Question: I make some sort of chat application for Windows 8 using C# and XAML.
For chat list I am using ListView binded with ObservableCollection. For message items I am using custom controls, contains RichTextBlock.
I want to scroll ListView to the bottom, to make new messages visible.
Problem that I have faced:
method does not make entire message item visible, It makes visible only top of the message item.
So, I also tried solution from <URL> :
Get ListView's ScrollViewer and use ScrollViewer's methods
'''
public static void ScrollToBottom(this ListView listView)
{
var scrollViewer = listView.GetFirstDescendantOfType<ScrollViewer>();
scrollViewer.ScrollToVerticalOffset(scrollViewer.ScrollableHeight);
}
'''
and
'''
public static void ScrollToBottom(this ListView listView)
{
var scrollViewer = listView.GetFirstDescendantOfType<ScrollViewer>();
scrollViewer.ScrollToVerticalOffset(scrollViewer.ExtentHeight);
}
'''
with same effect. Some of message items not scrolled completely.
Also I have tried making delay before scrolling:
new ManualResetEvent(false).WaitOne(2000);
I haven't more ideas how to make auto-scrollable chat list. How I can do this?
It seems, what Windows Messaging application does not use ListView (StackPanel??):

May be it will be easier to use StackPanel for this?
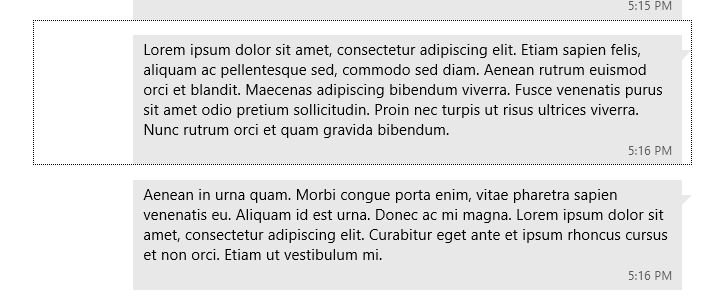
Answer: I assume you have code that will look something like below, where you are adding new chat messages to the observablecollection
'''
var newChatMsg = new ChatMsg("foo foo bar bar");
messageObservableColllection.Add(newChatMsg);
'''
all you need to do is add the following line of code right after the all to Add()
'''
this.Dispatcher.RunAsync(Windows.UI.Core.CoreDispatcherPriority.Normal, () =>
{
listbox1.ScrollIntoView(newChatMsg);
});
'''
This will put a call to scroll the ListView to the most recently added chat message on the dispatcher queue, which will fire at some point after the INofityProperty has fired and updated the ListView with the new message. This is important in case there are any animations that need to run when an item is added or removed.
Finally, if the item is not completely scrolling into view you may have an issue with the item height. There is an override for ScrollIntoView that lets you specify the edge of the frame that you want the content aligned to. You can also manually specify an additional amount to scroll if you want a particular child element displayed. For more information see this MSDN forum post:
<URL>